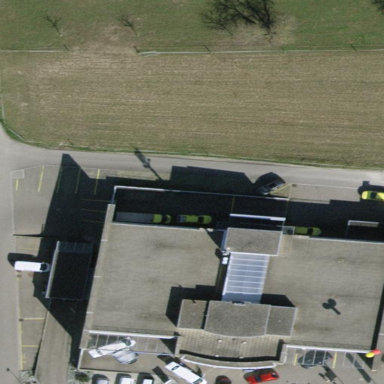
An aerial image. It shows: Building with flat roof.